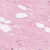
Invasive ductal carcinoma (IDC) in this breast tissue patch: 0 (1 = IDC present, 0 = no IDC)